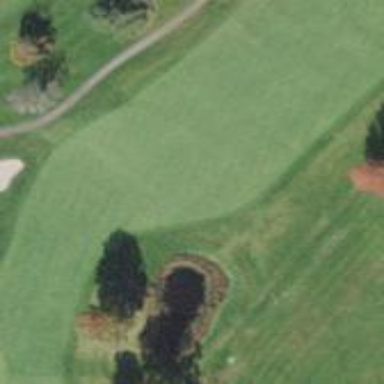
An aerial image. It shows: Grassy area designated as golf fairway.